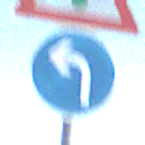
Verkehrszeichen: VorgeschriebeneFahrtrichtungLinks
Zusatzzeichen oben: Lichtzeichenanlage
Umgebung: Outdoor, RoadRail
Tageszeit: SunriseSunset
Wetter: Clear
Licht: Natural
Jahreszeit: NotSpecified
Kontrast: HighContrast